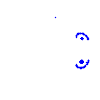
Particle: electron